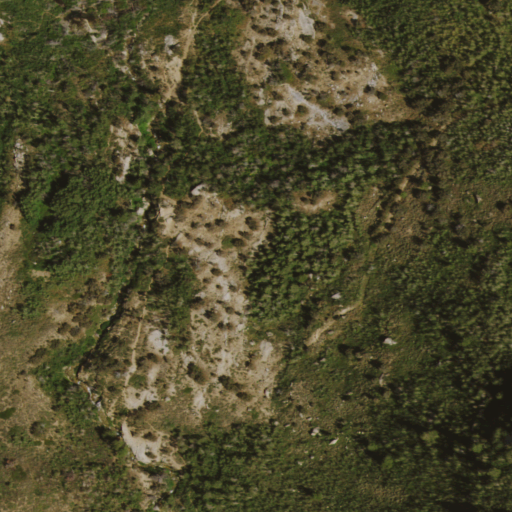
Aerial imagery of valley in Nevada named Thomas Canyon containing deciduous forest, shrub, grassland, and evergreen forest